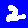
Digit: 2